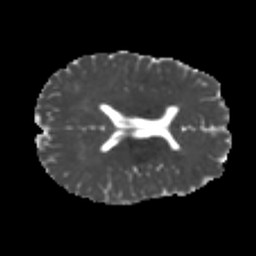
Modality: MD
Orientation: axial
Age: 21
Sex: male
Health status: healthy
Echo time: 0.074 s